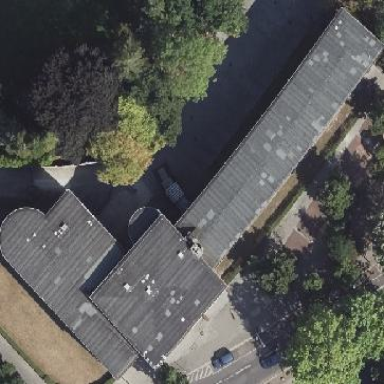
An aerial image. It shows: University building.